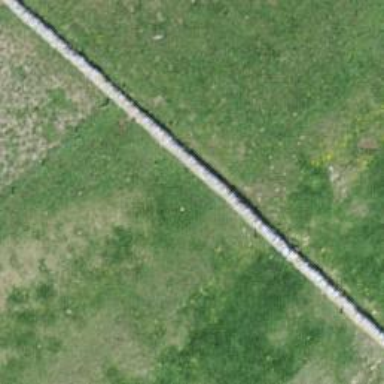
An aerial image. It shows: Wall barrier.